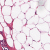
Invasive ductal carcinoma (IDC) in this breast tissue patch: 1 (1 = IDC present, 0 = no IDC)